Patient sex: M
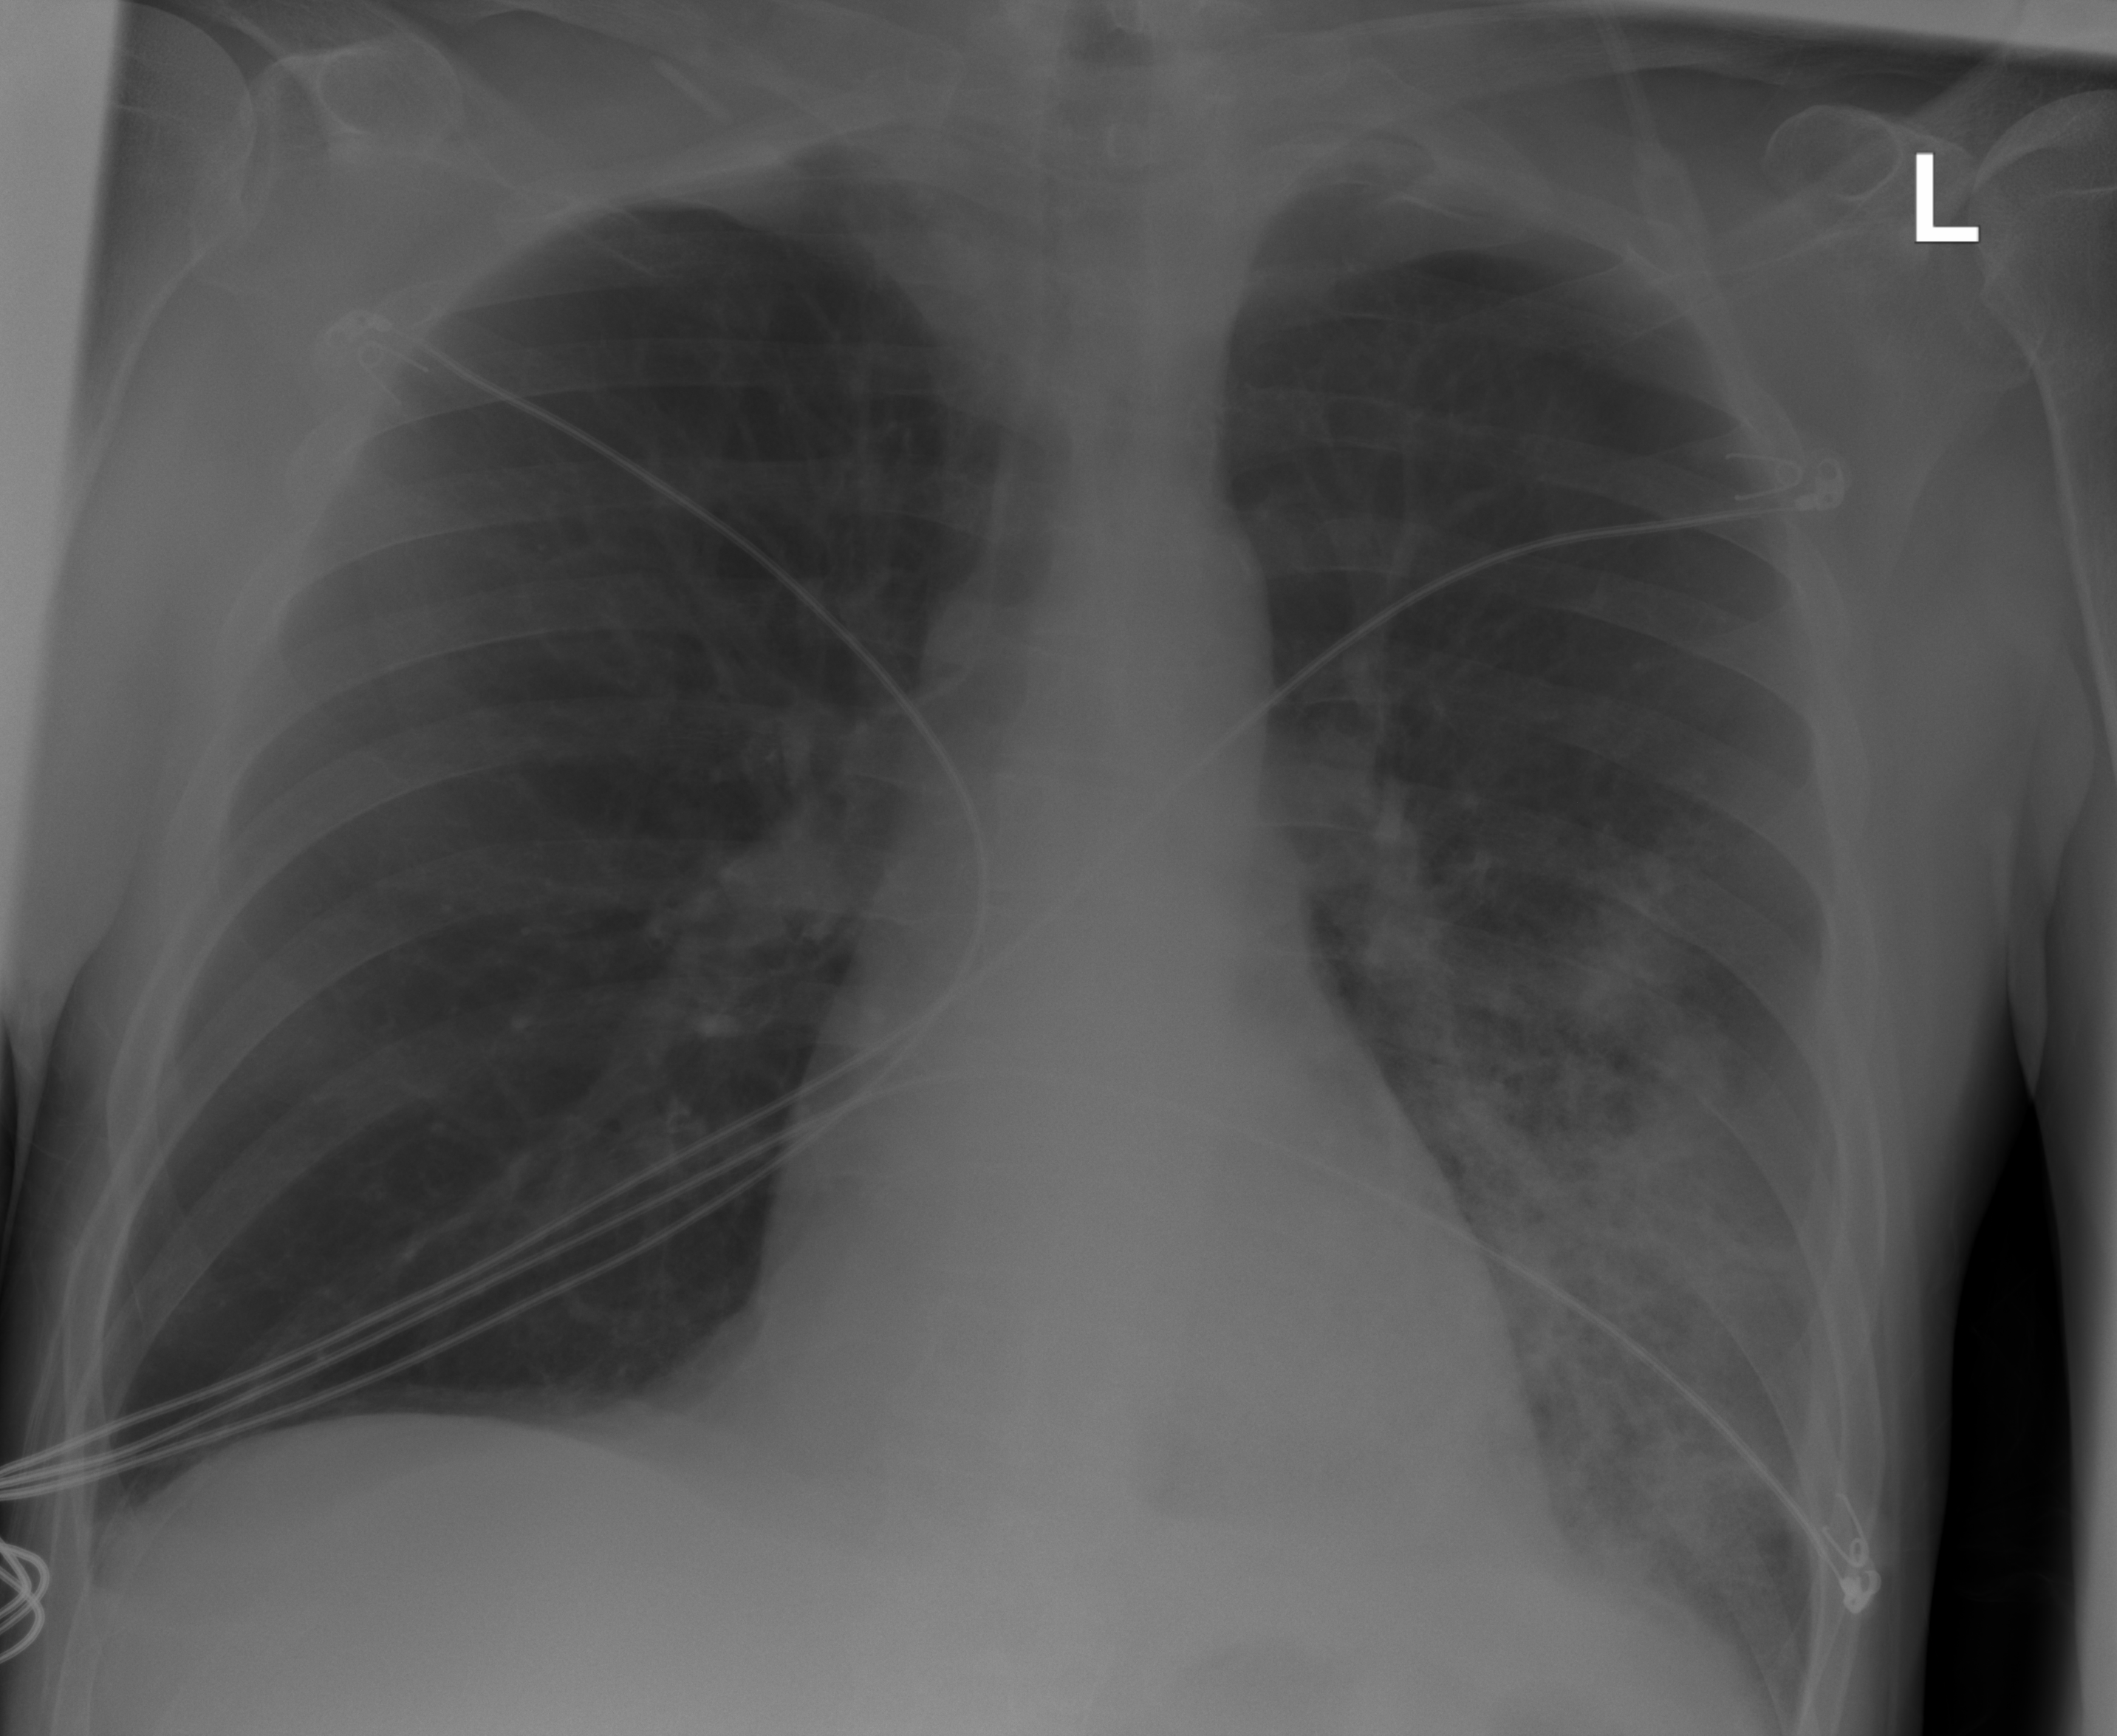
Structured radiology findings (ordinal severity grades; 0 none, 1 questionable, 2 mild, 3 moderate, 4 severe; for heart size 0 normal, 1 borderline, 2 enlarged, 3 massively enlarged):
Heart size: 0
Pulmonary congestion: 0
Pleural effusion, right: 0
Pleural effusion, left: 0
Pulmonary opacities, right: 0
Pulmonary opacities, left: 3
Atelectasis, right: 0
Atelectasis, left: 2